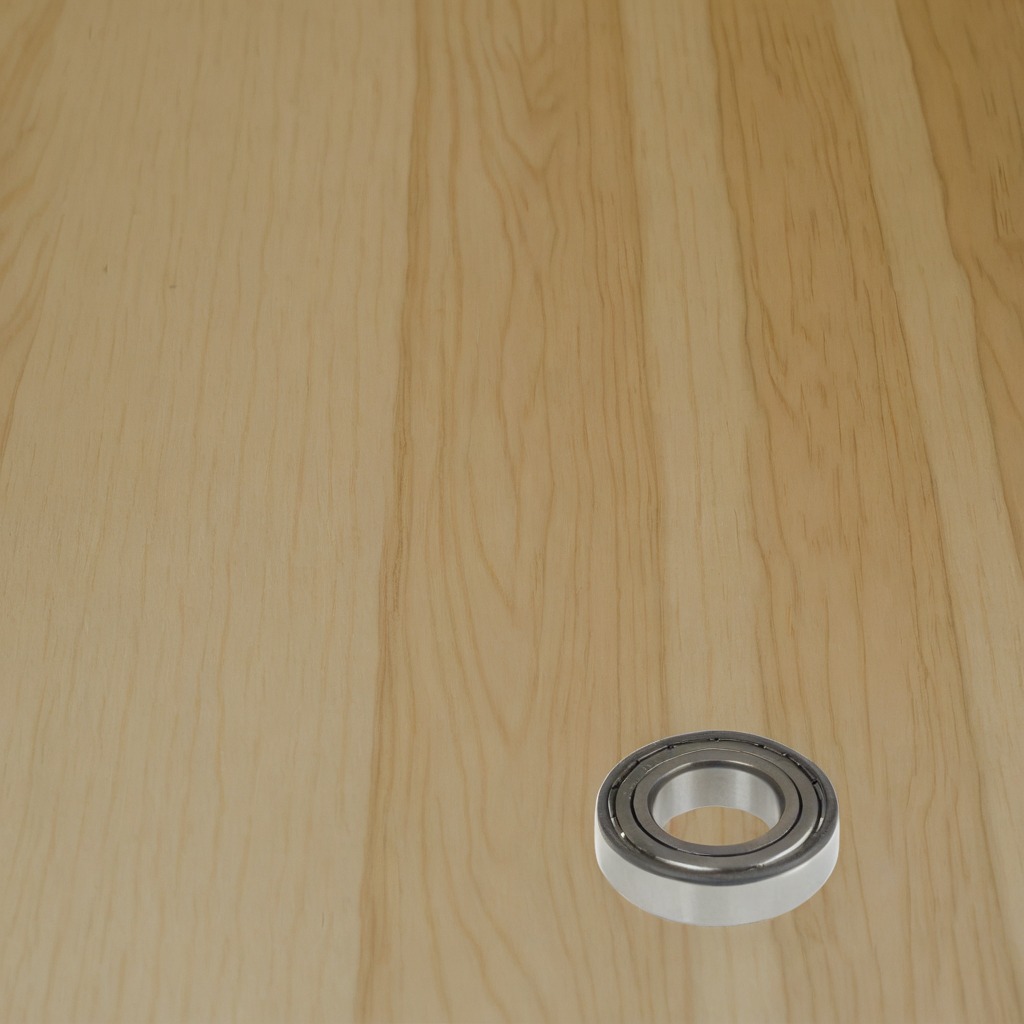
A ball bearing is lying on the plywood surface in the paint workshop lit by afternoon window light.